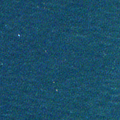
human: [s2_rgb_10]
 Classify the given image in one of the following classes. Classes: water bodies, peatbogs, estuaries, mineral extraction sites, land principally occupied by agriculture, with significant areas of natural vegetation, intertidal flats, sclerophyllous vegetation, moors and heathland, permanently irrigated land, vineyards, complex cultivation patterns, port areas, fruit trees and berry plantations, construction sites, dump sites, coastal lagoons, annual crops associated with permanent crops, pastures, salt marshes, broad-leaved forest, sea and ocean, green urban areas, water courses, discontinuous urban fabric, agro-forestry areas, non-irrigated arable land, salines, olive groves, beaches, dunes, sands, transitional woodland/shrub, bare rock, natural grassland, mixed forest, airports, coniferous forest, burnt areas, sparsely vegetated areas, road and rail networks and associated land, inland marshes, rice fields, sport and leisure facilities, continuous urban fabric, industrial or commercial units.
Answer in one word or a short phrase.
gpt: sea and ocean